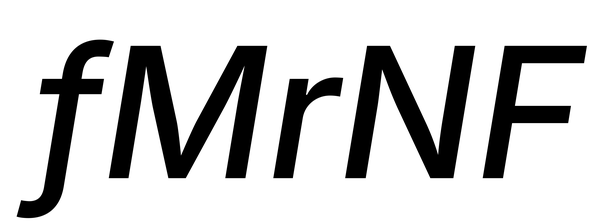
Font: Inter-Italic_Medium_Italic